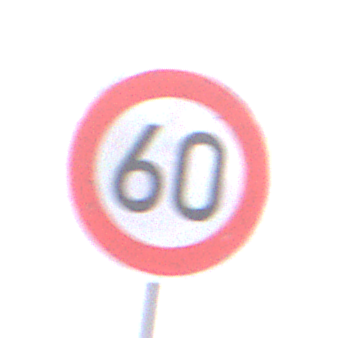
Verkehrszeichen: Geschwindigkeit60
Umgebung: Outdoor, Nature
Tageszeit: MorningAfternoon
Wetter: Overcast
Licht: Natural
Jahreszeit: NotSpecified
Kontrast: LowContrast